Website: macys
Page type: customer-info-address
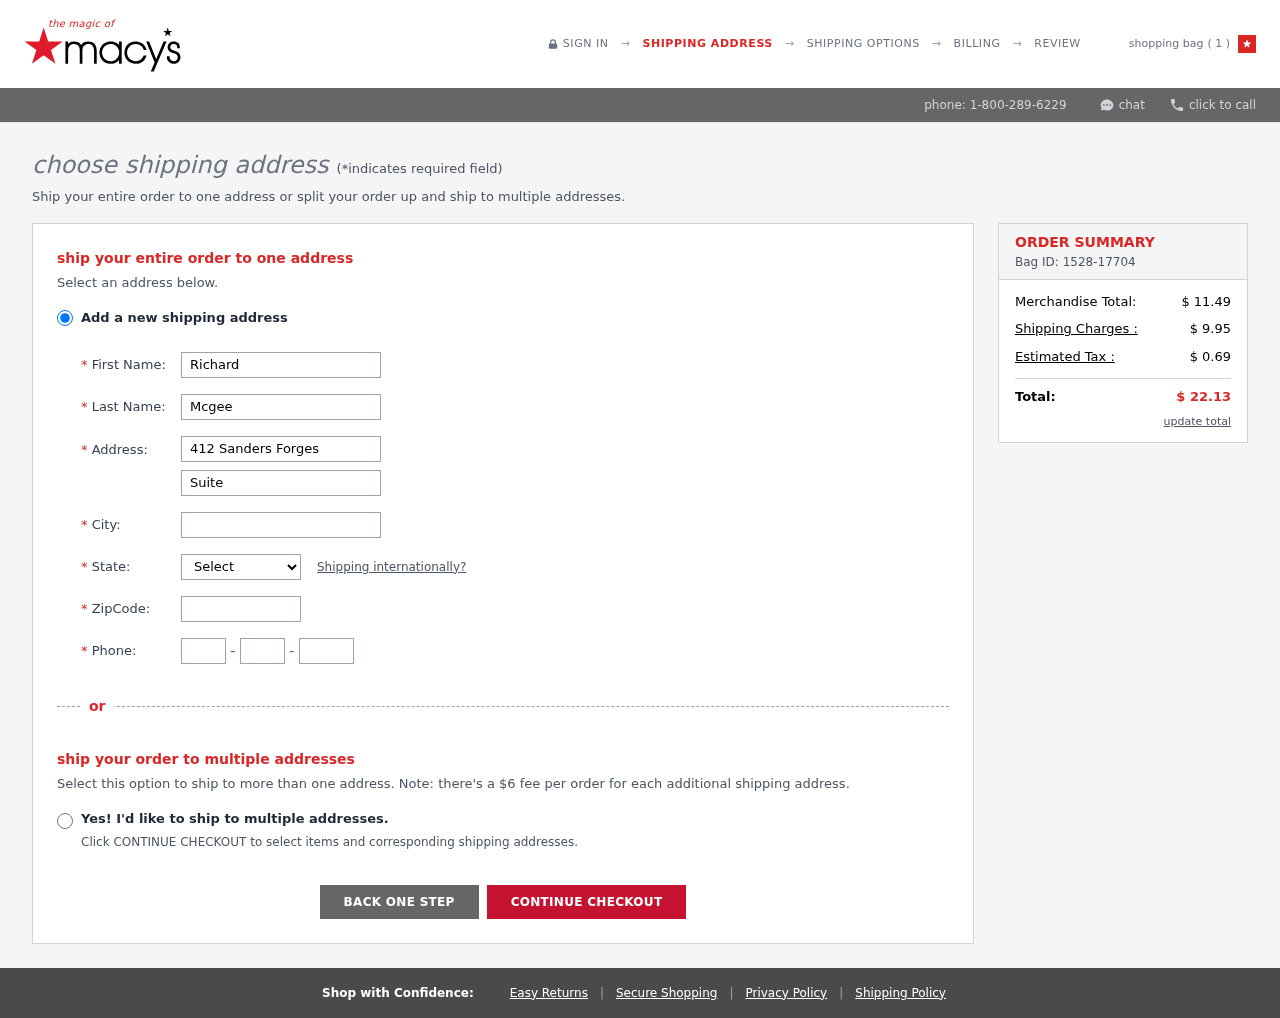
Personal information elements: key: PII_CITY
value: Susanport
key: PII_FIRSTNAME
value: Richard
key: PII_LASTNAME
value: Mcgee
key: PII_PHONE_AREA
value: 818
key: PII_PHONE_PREFIX
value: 258
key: PII_PHONE_SUFFIX
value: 3176
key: PII_POSTCODE
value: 23649
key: PII_STATE_ABBR
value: WY
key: PII_STREET
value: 412 Sanders Forges
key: PII_STREET2
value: Suite 684
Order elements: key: ORDER_NUM_ITEMS
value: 1
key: ORDER_ID
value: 1528-17704
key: ORDER_SUBTOTAL
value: $ 11.49
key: ORDER_SHIPPING_COST
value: $ 9.95
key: ORDER_TAX
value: $ 0.69
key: ORDER_TOTAL
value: $ 22.13